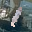
Label: 1